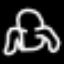
Label: frog